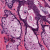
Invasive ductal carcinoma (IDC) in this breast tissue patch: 0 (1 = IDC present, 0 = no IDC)